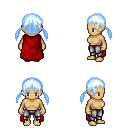
a pixel art fantasy rpg character, female body template, human, tanned skin, red cape, metal pants, white cyan twin-tailed hairstyle, four views (front, back, left, right), 2x2 character sprite sheet, small pixel art, hard edges, no anti-aliasing